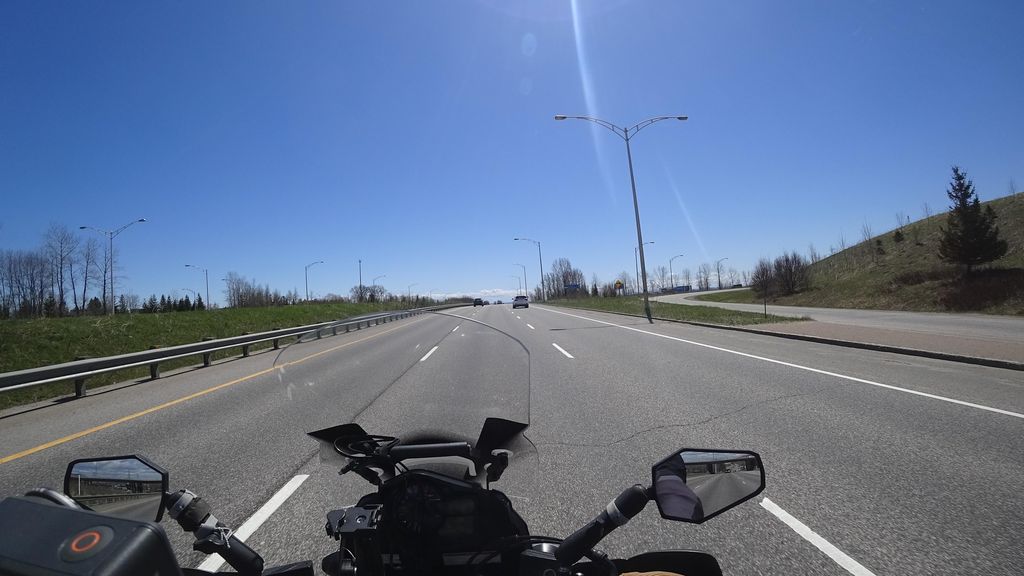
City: quebec_city